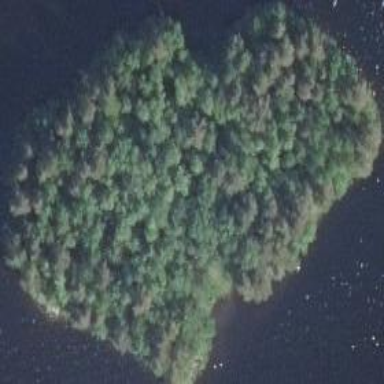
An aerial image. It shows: Islet covered with woodland.